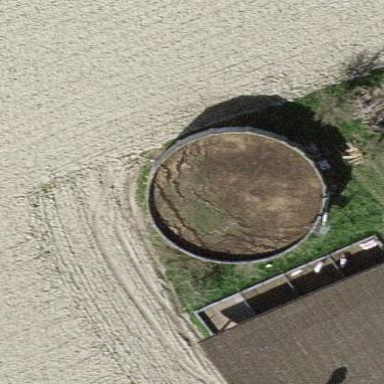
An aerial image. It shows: Storage tank created as man-made structure.